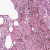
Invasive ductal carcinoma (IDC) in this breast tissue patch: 0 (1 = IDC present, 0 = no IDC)